Field crop: maize
Growth stage: 1
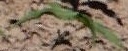
Species: maize